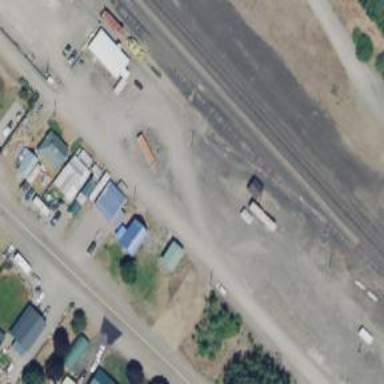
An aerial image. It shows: Railway spur service.